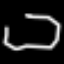
Label: octagon